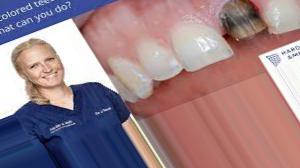
Condition: Tooth Discoloration